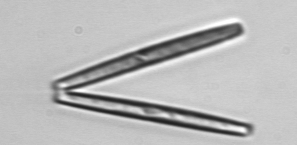
Label: Thalassionema